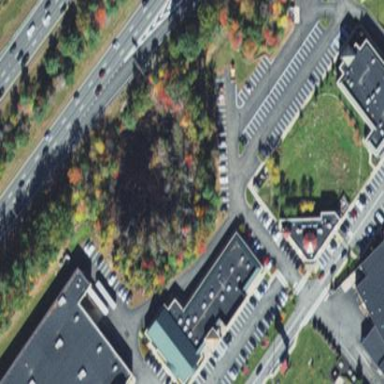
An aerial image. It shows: Retail building.